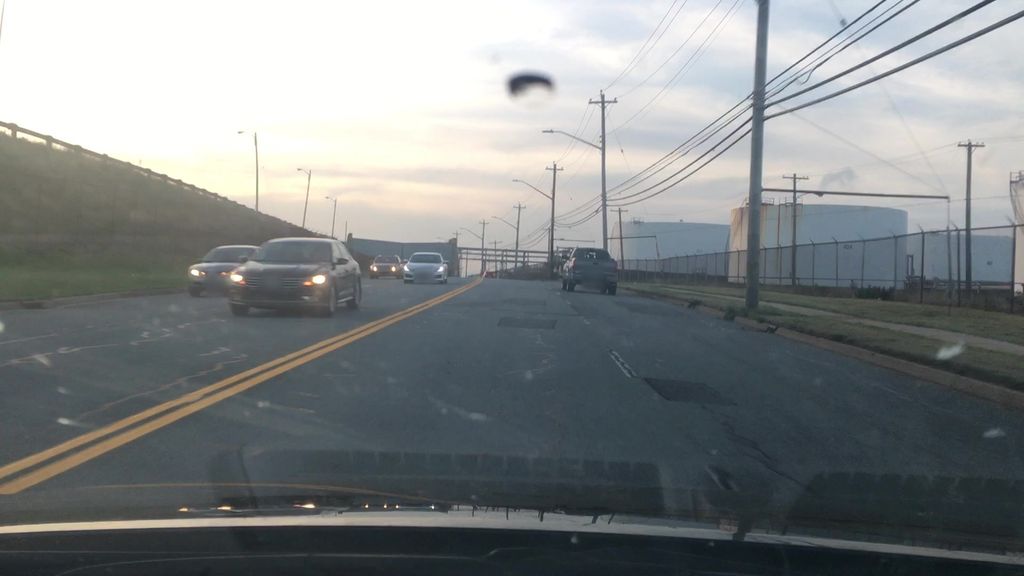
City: halifax